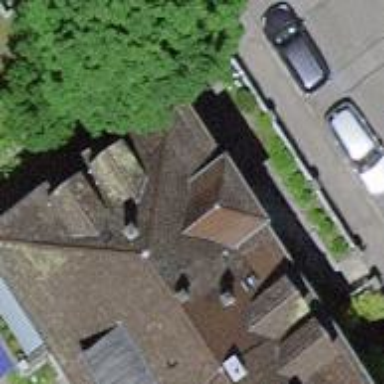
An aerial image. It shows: Residential building.